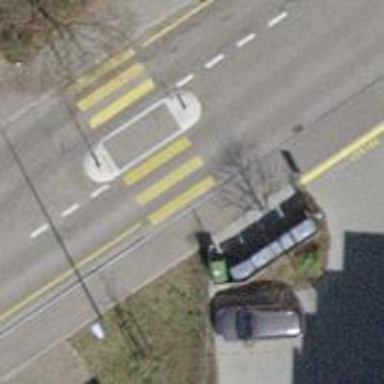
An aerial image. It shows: Zebra crossing on the road.